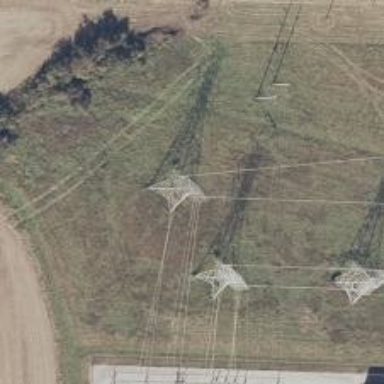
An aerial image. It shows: Power tower.